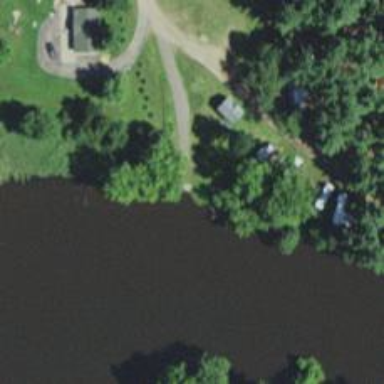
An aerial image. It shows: Driveway off service road leading to slipway on leisure land.